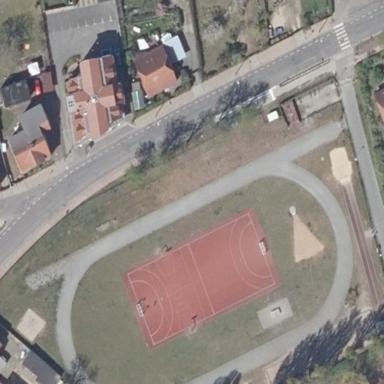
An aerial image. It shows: Soccer pitch designated for leisure and sports activities.